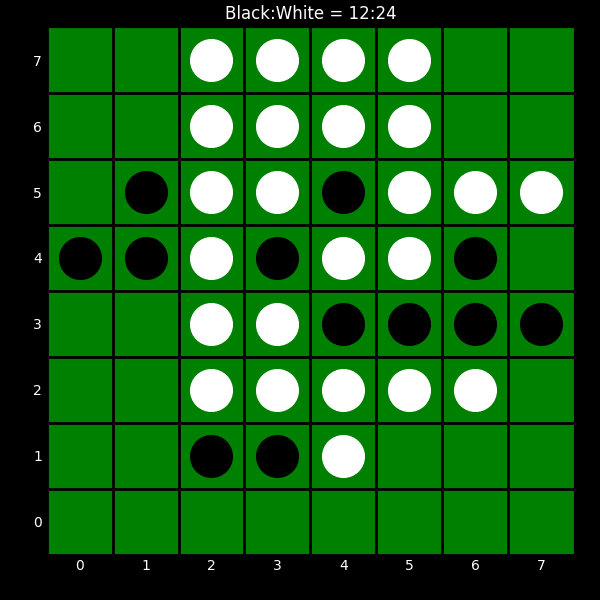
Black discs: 12
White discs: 24